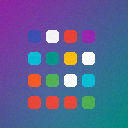
Screen state: on